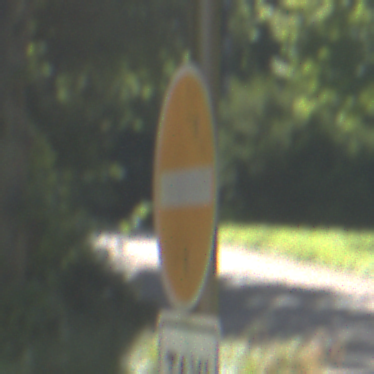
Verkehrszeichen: VerbotDerEinfahrt
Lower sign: BesondereFahrzeugeUndTransportgueter1
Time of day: Midday
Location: Outdoor (RoadRail)
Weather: Clear
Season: NotSpecified
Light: Natural